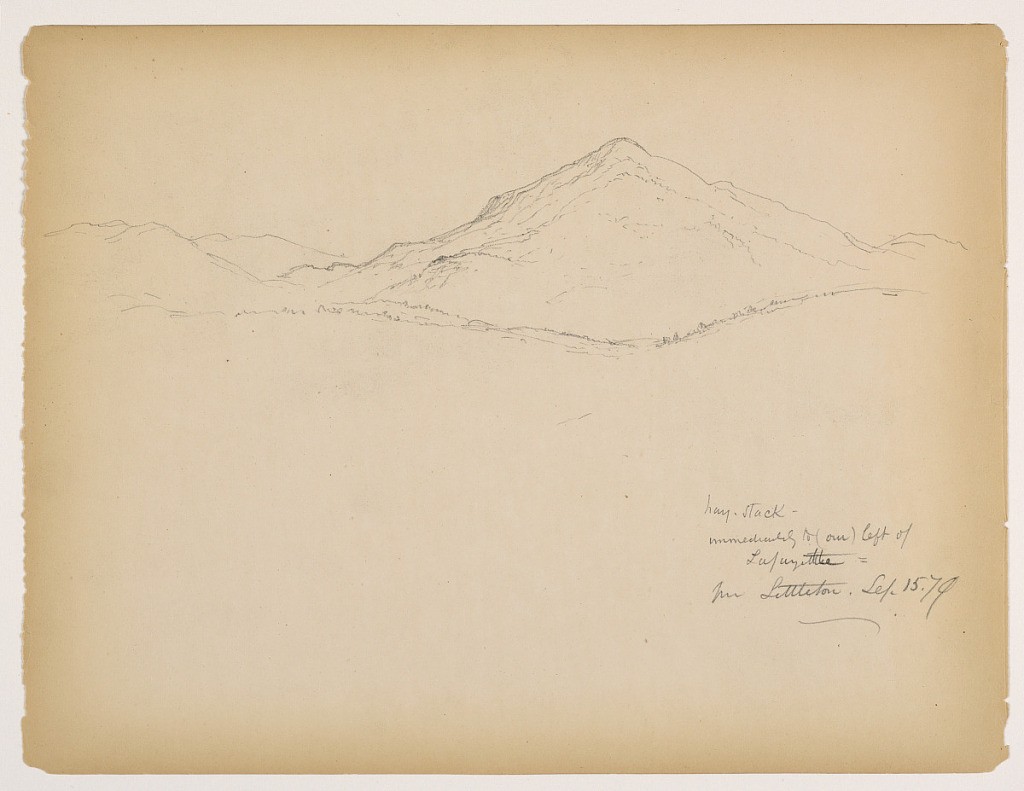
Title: Haystack Mountain from Littleton, New Hampshire
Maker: Daniel Huntington, American, 1816–1906
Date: September 15, 1879
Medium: Graphite on paper
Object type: Drawing
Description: Haystack Mountain in center, towards the right, with mountains beyond and a ridge below.